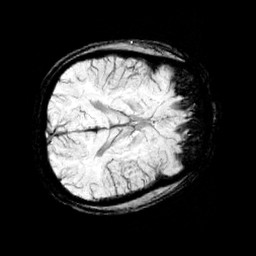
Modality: minIP
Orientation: axial
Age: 13
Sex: male
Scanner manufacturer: siemens
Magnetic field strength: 3 T
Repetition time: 0.027 s
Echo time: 0.02 s